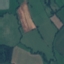
Label: Pasture